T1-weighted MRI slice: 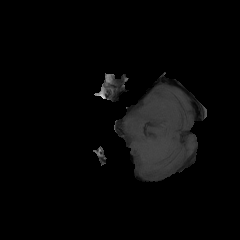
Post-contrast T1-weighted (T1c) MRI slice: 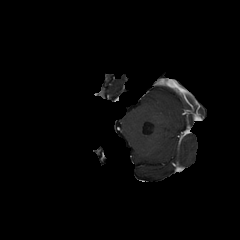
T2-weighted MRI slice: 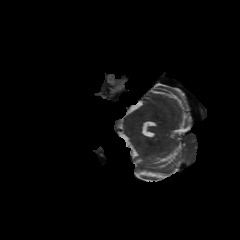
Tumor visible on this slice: no